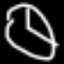
Label: clock